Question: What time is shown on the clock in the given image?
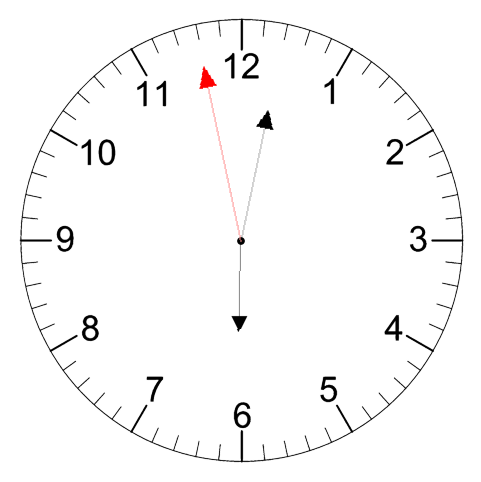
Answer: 06:01:58